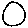
Label: circle